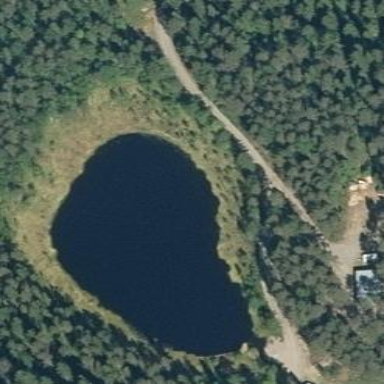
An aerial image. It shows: Serene lake.